Question: I have been continuously trying to customize OpenAphide project but Unable to achieve that,Actually I want to flip animation with curl Like Attached Image but I unable to troubleshoot that please anyone help me How can I achieve That.I have been used curl animation in android which is on code.google but that is not fullfill my need.Actually
need is there is curl in openAphide flip animation please anyone guide me.
thanks in advance.
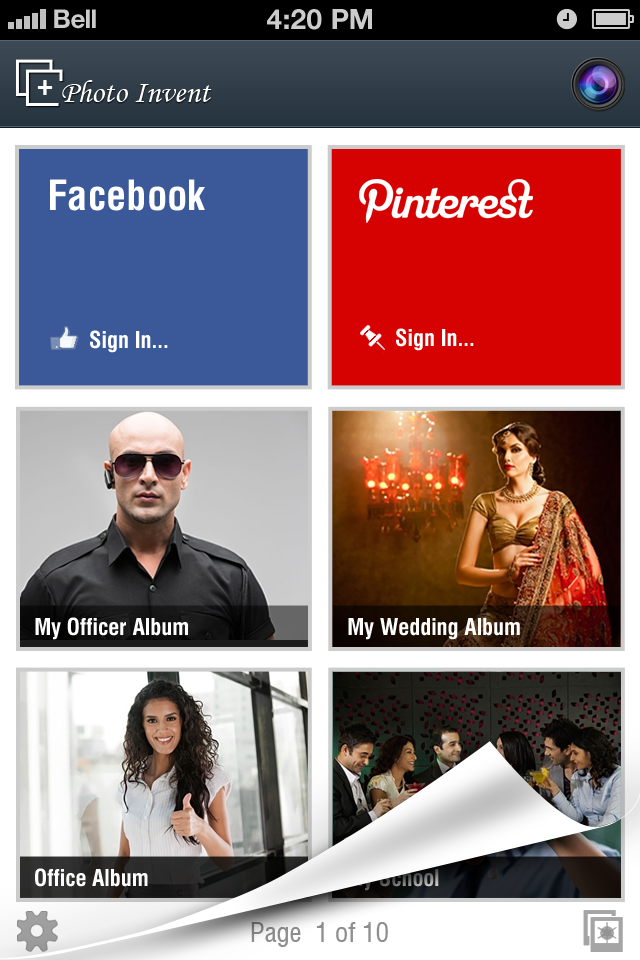
Answer: Do you check <URL> one ?
In this example that will show curl animation in two different way like
- -
Check it once may be this will helpful to you.